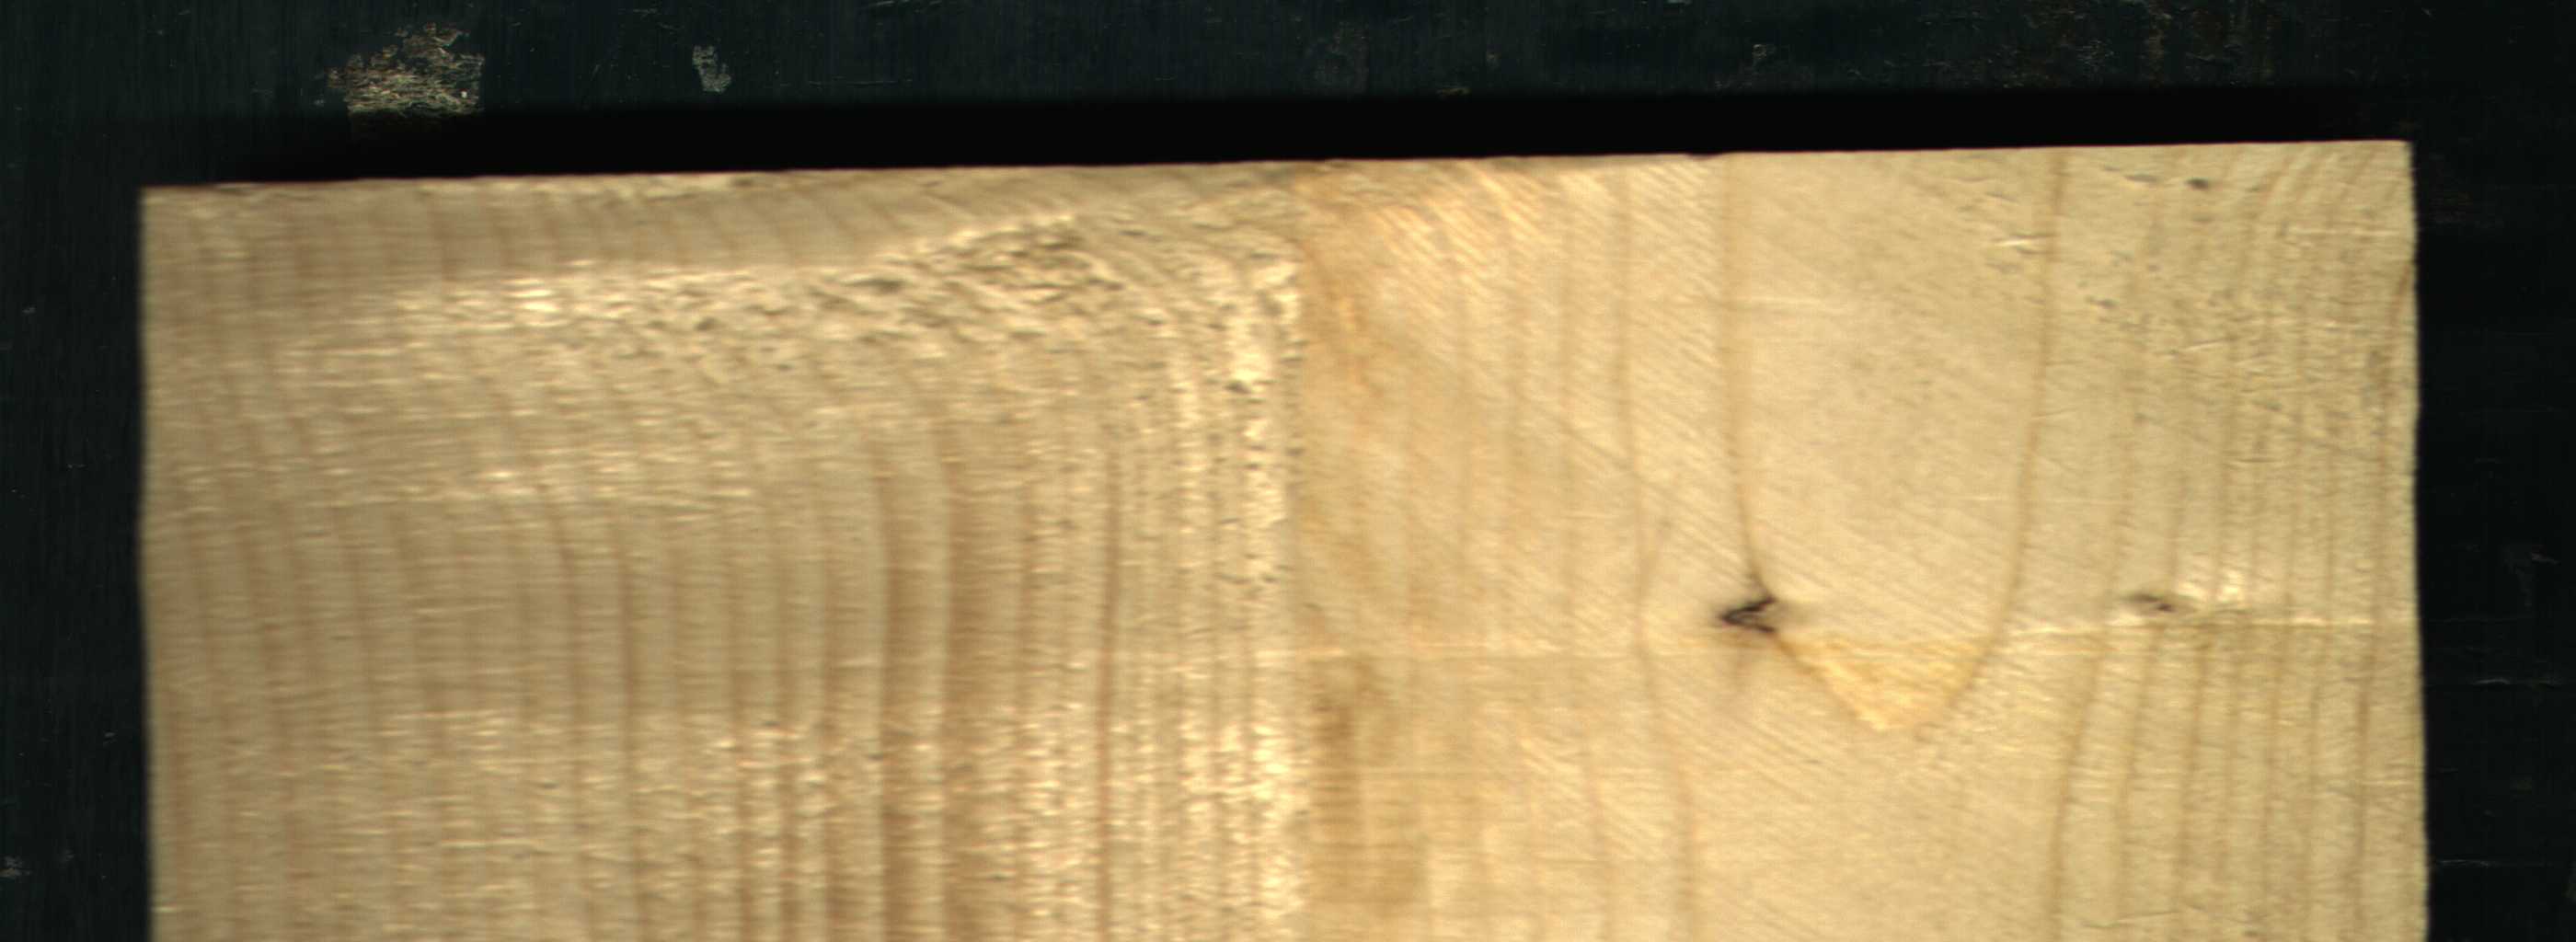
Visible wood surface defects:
Dead_Knot
Live_Knot